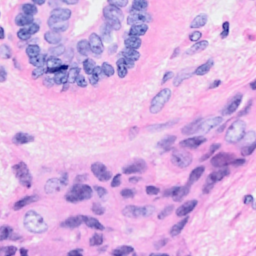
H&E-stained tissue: Breast